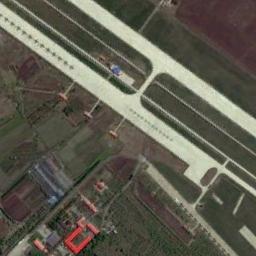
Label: airport